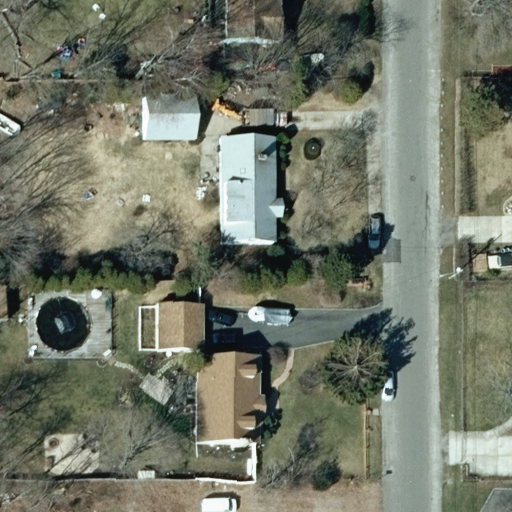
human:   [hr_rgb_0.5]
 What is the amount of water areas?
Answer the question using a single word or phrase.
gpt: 0

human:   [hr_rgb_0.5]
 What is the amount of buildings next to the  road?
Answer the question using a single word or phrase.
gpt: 5

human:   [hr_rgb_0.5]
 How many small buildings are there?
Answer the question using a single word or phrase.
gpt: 1

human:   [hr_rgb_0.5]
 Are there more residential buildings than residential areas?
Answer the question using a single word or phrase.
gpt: yes

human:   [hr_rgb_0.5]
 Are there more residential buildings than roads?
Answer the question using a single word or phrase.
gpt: yes

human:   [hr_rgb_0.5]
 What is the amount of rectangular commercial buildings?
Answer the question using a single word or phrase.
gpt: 0

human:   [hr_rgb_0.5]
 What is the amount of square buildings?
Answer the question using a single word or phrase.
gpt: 0

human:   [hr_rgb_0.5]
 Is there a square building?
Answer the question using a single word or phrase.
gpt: no

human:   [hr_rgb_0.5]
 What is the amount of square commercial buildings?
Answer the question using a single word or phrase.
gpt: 0

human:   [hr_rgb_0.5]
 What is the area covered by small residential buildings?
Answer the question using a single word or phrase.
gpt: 0m2

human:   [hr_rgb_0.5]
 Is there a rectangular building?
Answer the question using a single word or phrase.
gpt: yes

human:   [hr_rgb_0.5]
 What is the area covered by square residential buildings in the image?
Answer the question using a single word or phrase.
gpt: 0m2

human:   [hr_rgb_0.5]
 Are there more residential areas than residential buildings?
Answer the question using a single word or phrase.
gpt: no

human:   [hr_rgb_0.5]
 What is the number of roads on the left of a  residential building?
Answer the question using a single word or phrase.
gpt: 0

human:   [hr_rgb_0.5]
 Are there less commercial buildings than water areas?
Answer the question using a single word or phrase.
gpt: no

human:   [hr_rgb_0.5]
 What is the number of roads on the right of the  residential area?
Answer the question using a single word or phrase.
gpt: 0

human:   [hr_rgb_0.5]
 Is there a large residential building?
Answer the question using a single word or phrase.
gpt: no

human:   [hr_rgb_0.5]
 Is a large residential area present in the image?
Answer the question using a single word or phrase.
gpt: yes

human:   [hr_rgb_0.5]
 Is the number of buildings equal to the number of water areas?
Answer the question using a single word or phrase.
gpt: no

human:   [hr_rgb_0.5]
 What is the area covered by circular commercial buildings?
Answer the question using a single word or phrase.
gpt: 0m2

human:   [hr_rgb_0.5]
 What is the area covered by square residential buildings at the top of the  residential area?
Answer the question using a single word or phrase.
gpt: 0m2

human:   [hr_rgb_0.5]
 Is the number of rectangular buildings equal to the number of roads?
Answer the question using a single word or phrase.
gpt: yes

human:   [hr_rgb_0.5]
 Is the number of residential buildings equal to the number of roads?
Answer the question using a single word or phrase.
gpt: no

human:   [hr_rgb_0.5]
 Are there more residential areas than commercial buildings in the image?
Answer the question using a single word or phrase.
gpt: yes

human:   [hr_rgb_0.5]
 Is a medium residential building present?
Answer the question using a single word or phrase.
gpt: yes

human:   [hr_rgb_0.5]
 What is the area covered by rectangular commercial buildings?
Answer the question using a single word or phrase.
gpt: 0m2

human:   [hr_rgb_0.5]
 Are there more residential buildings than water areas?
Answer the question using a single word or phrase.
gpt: yes

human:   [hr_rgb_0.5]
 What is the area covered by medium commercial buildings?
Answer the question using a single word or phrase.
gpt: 0m2

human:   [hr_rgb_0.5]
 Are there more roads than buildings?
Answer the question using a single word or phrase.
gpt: no

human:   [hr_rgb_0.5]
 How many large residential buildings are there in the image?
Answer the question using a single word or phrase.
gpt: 0

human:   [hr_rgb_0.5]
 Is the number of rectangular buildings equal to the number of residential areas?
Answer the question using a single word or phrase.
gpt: yes

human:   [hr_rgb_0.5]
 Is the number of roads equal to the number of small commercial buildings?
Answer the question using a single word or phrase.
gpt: no

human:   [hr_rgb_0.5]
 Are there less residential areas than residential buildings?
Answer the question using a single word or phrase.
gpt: yes

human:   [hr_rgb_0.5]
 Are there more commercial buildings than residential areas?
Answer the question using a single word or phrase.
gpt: no

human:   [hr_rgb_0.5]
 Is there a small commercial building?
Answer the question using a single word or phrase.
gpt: no

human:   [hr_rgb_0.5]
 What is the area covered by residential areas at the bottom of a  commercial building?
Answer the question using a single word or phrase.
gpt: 0m2